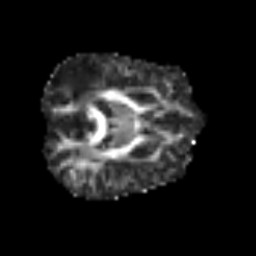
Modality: FA
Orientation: axial
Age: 78
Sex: male
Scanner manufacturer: siemens
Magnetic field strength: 3 T
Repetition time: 3.2 s
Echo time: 0.081 s